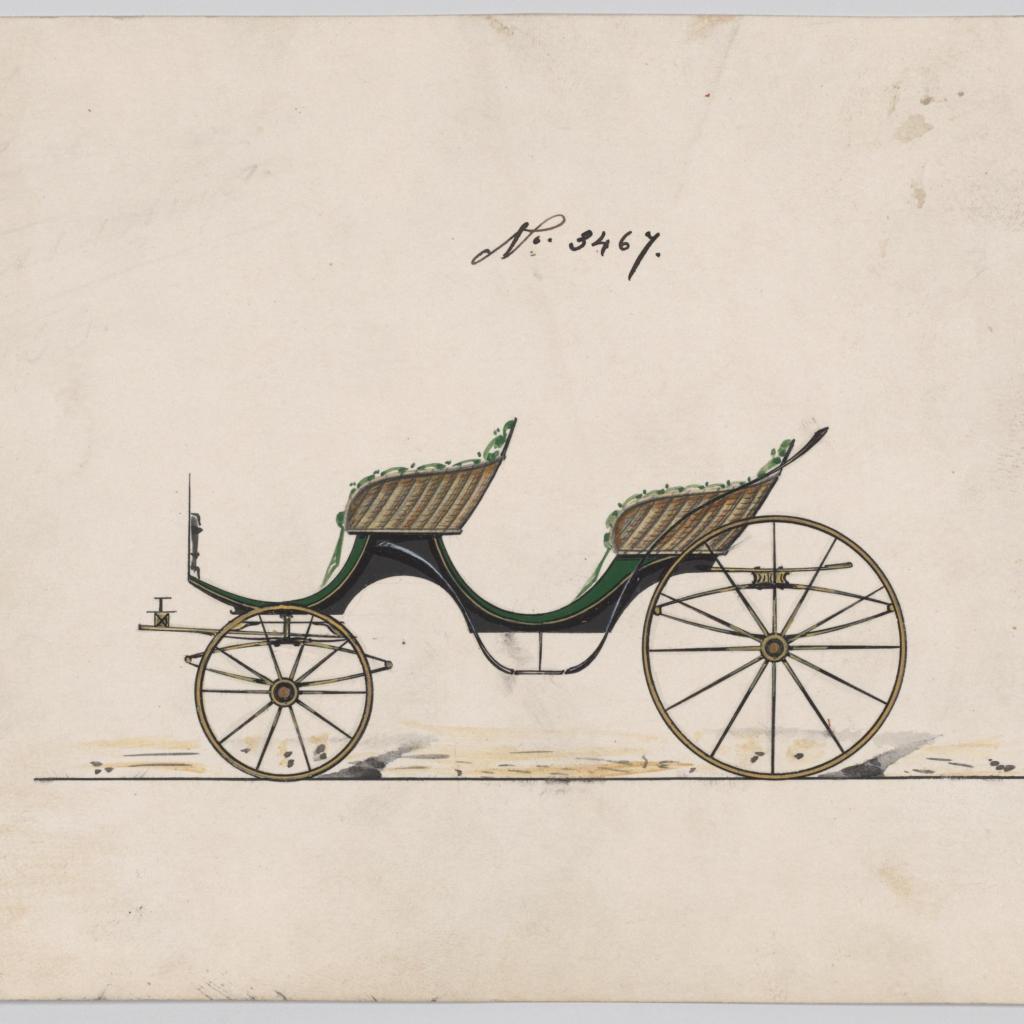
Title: Design for 4 seat Phaeton, no top, no. 3467
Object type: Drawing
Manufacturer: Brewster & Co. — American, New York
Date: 1878
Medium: Pen and black ink, watercolor and gouache with gum arabic
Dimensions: Sheet: 5 3/4 x 9 in. (14.6 x 22.9 cm)
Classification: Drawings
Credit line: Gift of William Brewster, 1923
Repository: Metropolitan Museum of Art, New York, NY